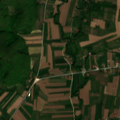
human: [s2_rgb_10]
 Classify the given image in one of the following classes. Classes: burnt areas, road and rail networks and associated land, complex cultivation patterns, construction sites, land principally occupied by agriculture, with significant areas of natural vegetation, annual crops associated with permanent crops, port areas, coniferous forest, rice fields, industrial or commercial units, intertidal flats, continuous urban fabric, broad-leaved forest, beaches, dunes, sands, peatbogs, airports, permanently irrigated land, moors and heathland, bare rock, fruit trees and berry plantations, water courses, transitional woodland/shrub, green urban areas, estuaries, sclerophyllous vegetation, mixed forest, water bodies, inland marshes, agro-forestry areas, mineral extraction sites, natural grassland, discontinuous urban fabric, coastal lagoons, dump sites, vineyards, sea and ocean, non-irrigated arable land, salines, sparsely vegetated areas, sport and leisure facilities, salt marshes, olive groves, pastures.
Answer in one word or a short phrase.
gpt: complex cultivation patterns, land principally occupied by agriculture, with significant areas of natural vegetation, broad-leaved forest